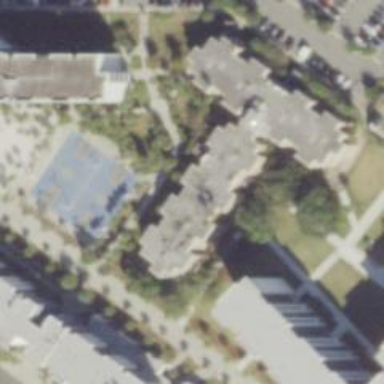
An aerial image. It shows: Dormitory building.